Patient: sex M, age 46
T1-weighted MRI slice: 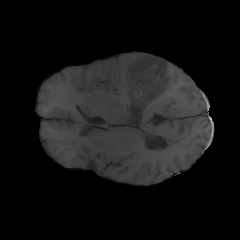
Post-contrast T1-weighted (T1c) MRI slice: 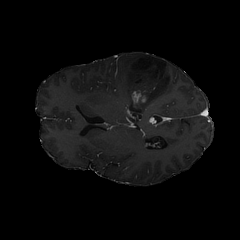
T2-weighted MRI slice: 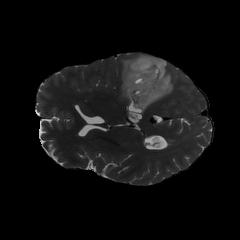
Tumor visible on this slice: yes
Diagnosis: Astrocytoma, IDH-mutant
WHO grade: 3